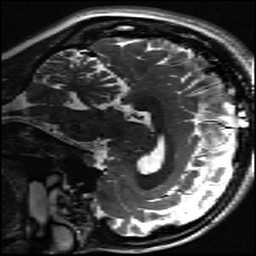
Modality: inplaneT2
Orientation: sagittal